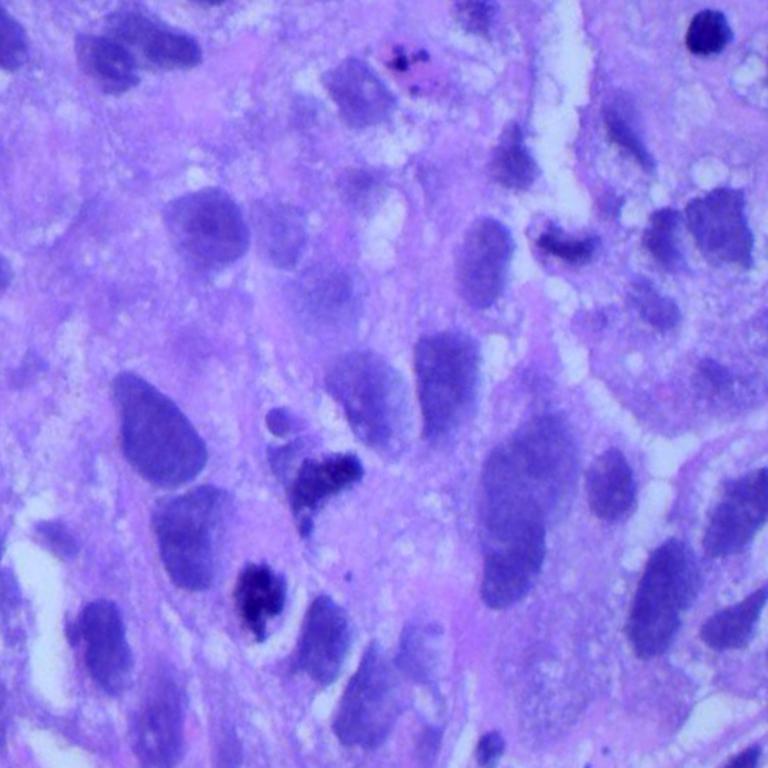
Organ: lung
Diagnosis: squamous carcinomas